Question: I recently developed an WinForm application that I wanted to run on my local SQL server using SQL Agent. I published the WinForm app via Visual Studio and copied the files (three listed below) over to my SQL Server where I ran the setup.exe program.
'''
Application Files (directory)
MyApplicationName.application
setup.exe
'''
My application installed and started up automatically.
Now that I have to schedule the job with SQL Server Agent I cannot find where the application was installed to on the filesystem. I can see the shortcut on the Start menu but it just points to a shortcut. The shortcut does not seem to have any indication as to where the actual application file exists.
I tried to point to the shortcut as the application SQL Agent should start but all I get is "junk text" in the path.

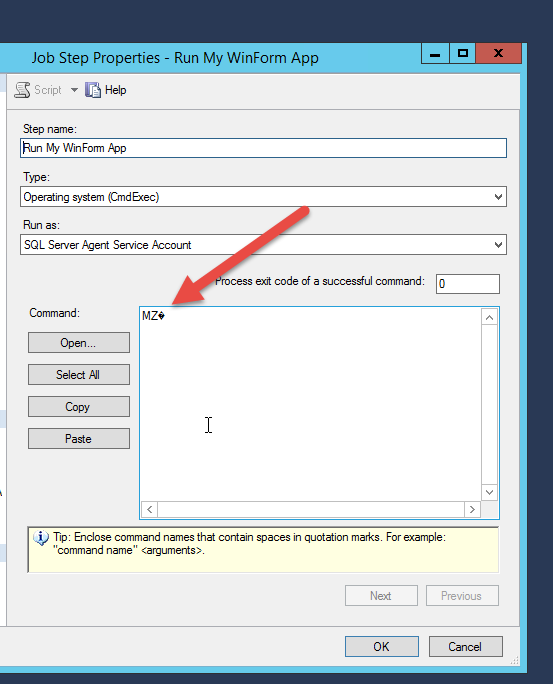
Answer: Visual Studio uses ClickOnce deployment to publish WinForms applications. The installation folder varies by Windows version. For example on Windows XP it is
> C:\Documents and Settings\USERNAME\LocalSettings\Apps\2.0\
and on Vista and above it is
> C:\users\USERNAME\AppData\Local\Apps\2.0\